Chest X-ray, AP view. Patient: 73 years old, sex F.
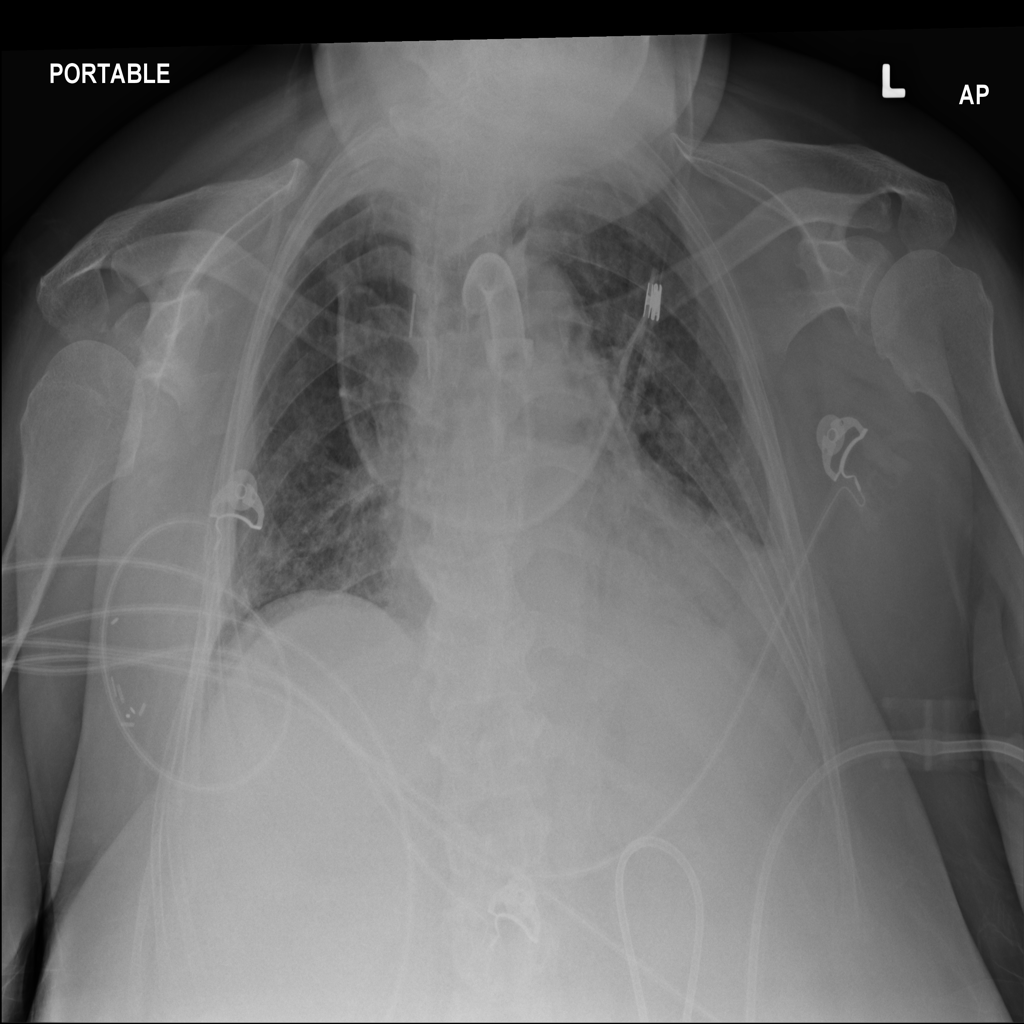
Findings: Infiltration